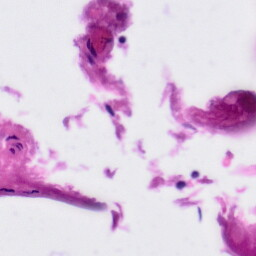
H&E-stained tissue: Tonsil